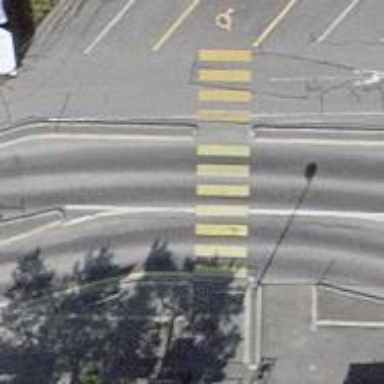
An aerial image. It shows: Uncontrolled zebra crossing.